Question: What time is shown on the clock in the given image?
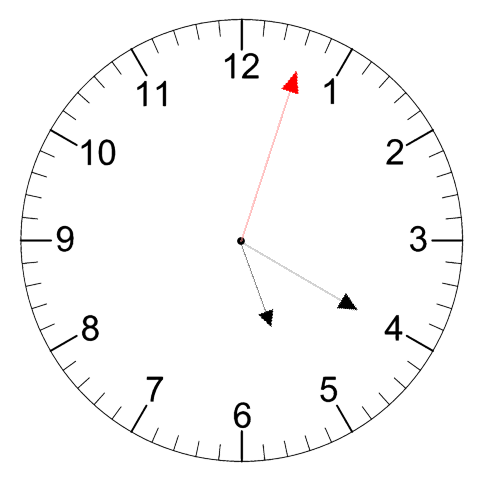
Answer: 05:20:03